Field crop: maize
Growth stage: 2
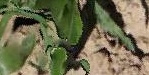
Species: maize